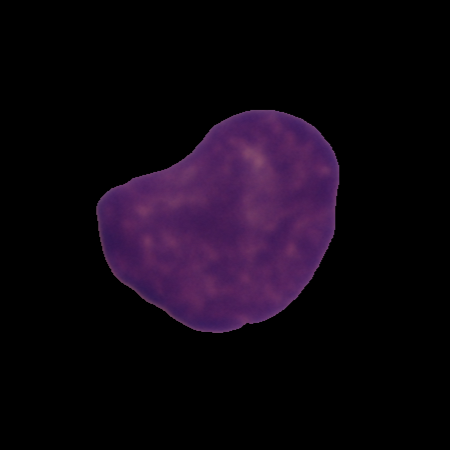
Label: cancer